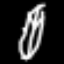
Label: leaf